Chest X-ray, PA view. Patient: 16 years old, sex M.
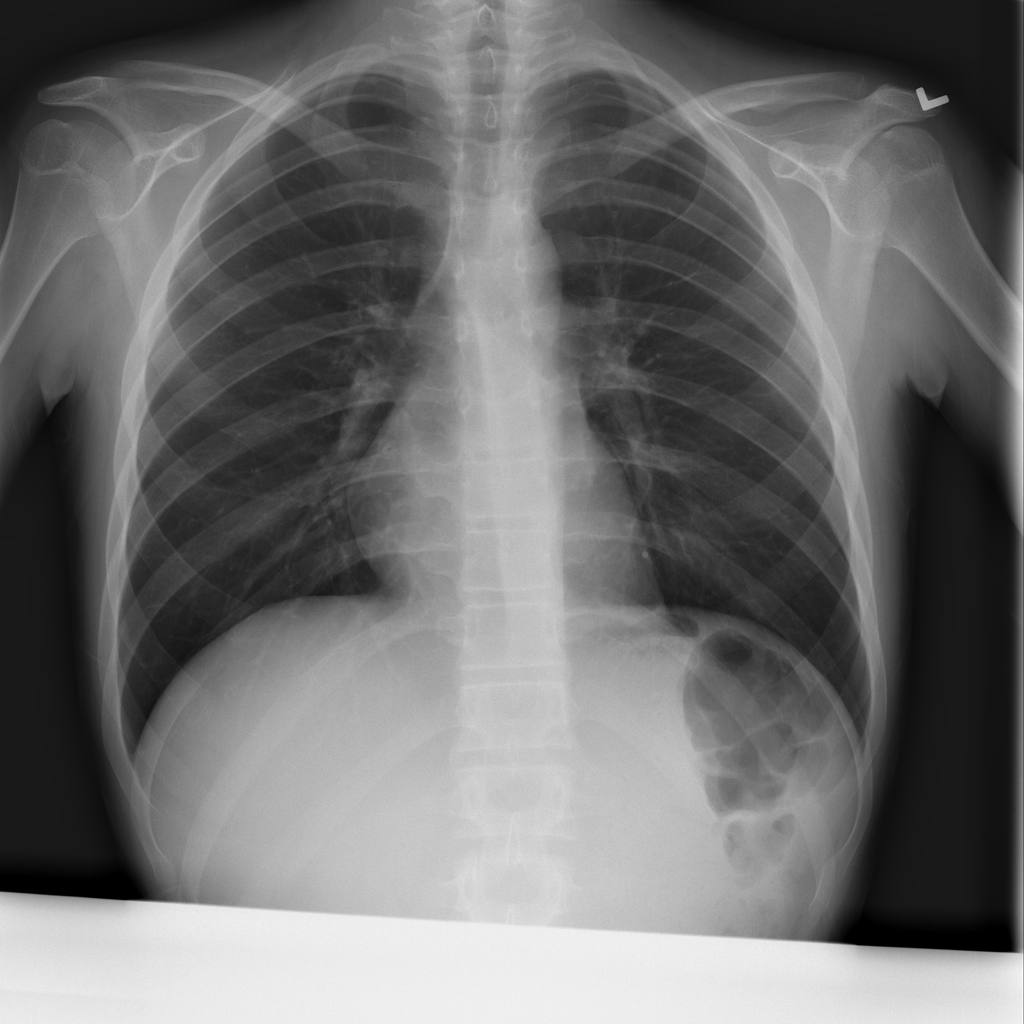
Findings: No Finding